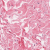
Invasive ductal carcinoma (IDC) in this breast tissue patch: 0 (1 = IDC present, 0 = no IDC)